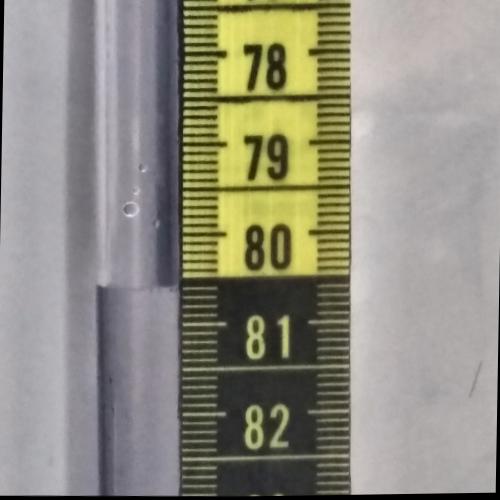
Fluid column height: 80.6 cm